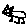
Label: cat